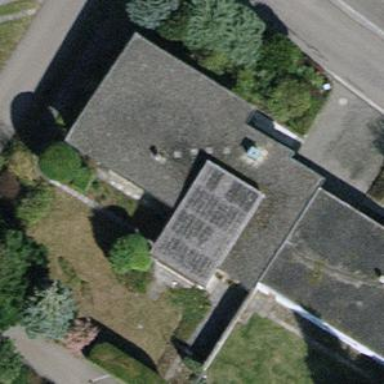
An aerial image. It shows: Building with flat roof.